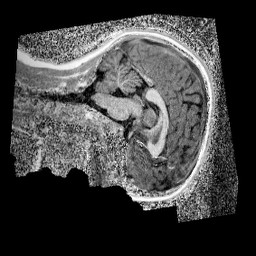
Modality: UNIT1_denoised
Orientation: sagittal
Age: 9
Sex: female
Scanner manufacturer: siemens
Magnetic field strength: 3 T
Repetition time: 4 s
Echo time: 0.00299 s